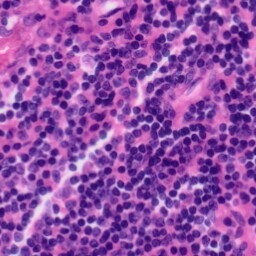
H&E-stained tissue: Tonsil